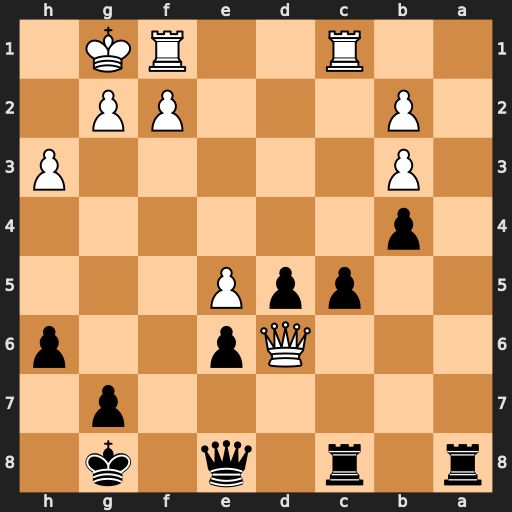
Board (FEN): r1r1q1k1/6p1/3Qp2p/2ppP3/1p6/1P5P/1P3PP1/2R2RK1
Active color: b
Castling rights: -
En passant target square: -
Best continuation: Rc6 Qxc5 Rxc5